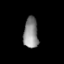
Tissue: lung
Cell type: Epithelial cells
Senescence score: 0.2395
Nuclear area (px): 438
Mean DAPI intensity: 140.123